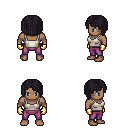
a pixel art fantasy rpg character, male body template, human, dark skin, white pirate shirt, magenta pants, raven pageboy hairstyle, gold gloves, four views (front, back, left, right), 2x2 character sprite sheet, small pixel art, hard edges, no anti-aliasing